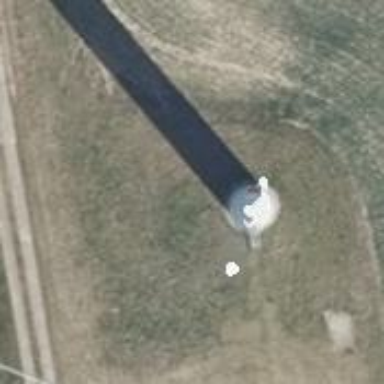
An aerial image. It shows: Wind generator powered by Vestas horizontal axis wind turbine.